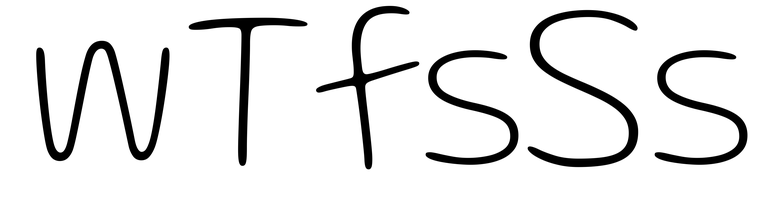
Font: Gluten_Thin